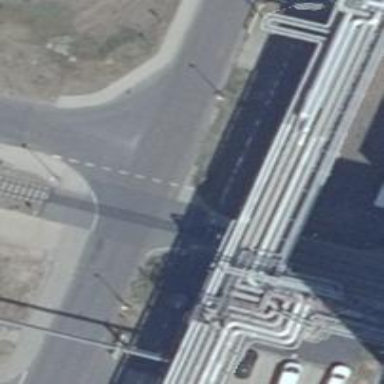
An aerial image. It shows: Railway level crossing.